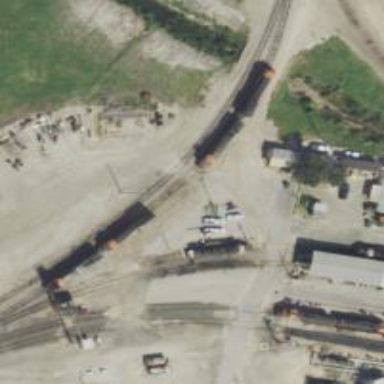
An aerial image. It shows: Railway yard used for servicing trains.